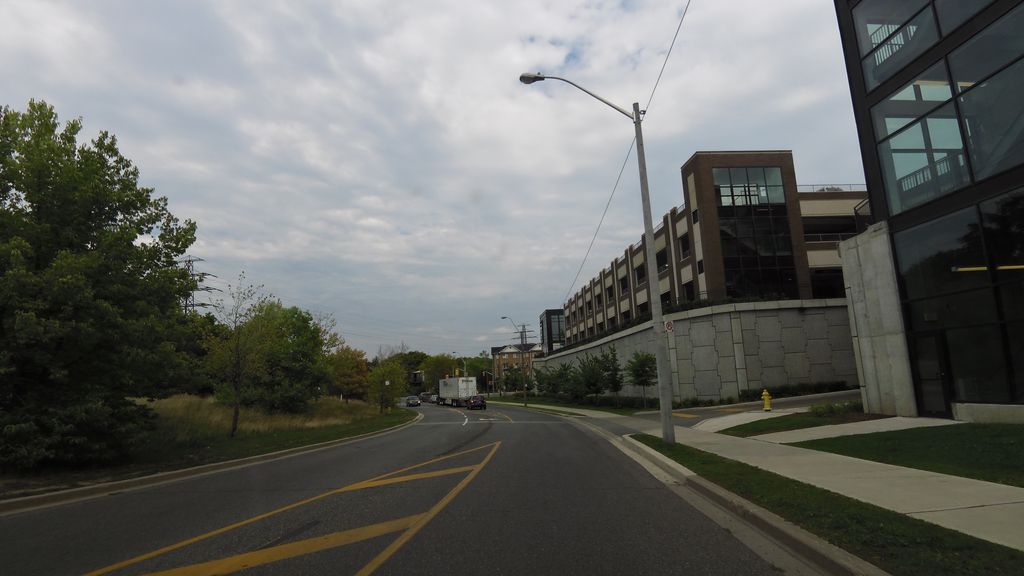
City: toronto